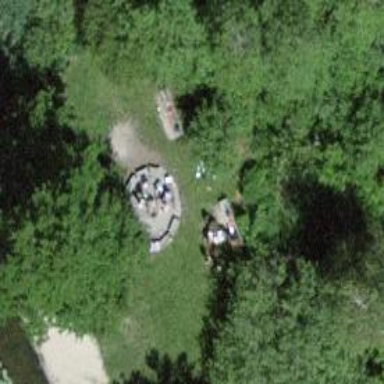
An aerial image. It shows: Picnic site for tourists.